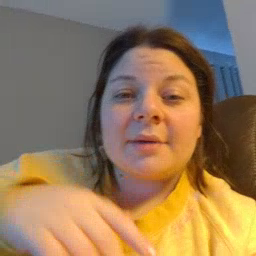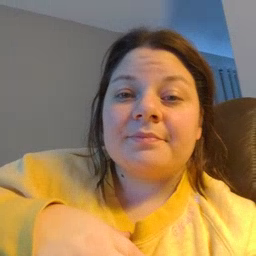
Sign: airplane